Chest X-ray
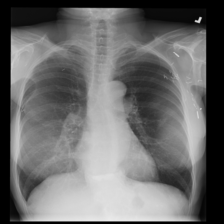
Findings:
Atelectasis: negative
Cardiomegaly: negative
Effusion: negative
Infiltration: negative
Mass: negative
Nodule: negative
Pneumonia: negative
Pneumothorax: negative
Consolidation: negative
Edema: negative
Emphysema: negative
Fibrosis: negative
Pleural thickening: negative
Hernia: negative